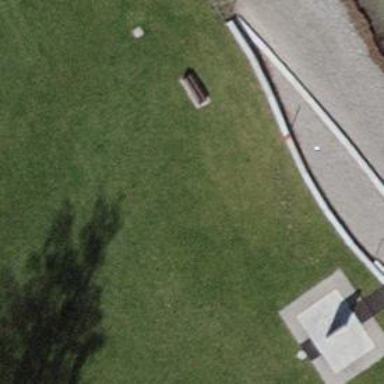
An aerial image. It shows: Bench.